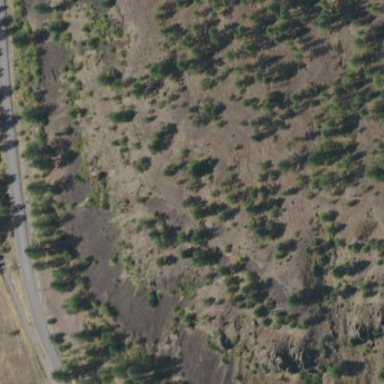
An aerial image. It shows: Natural scree.